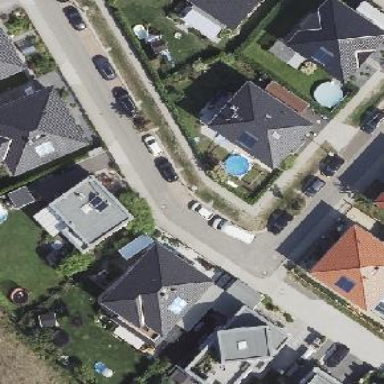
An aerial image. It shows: Parallel street-side parking available in the residential area.